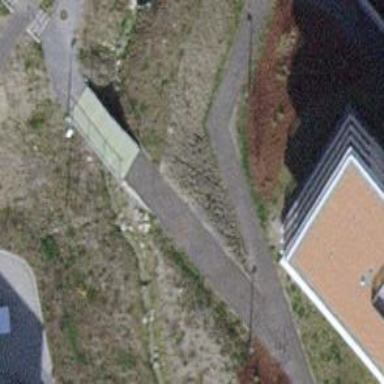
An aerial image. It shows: Road passes under bridge.